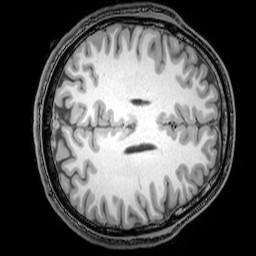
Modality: T1w
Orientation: axial
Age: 22
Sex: male
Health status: healthy
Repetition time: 0.081 s
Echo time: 0.037 s